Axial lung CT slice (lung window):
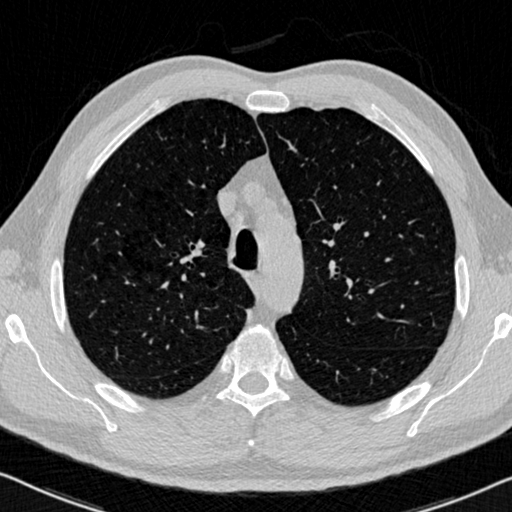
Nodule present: no